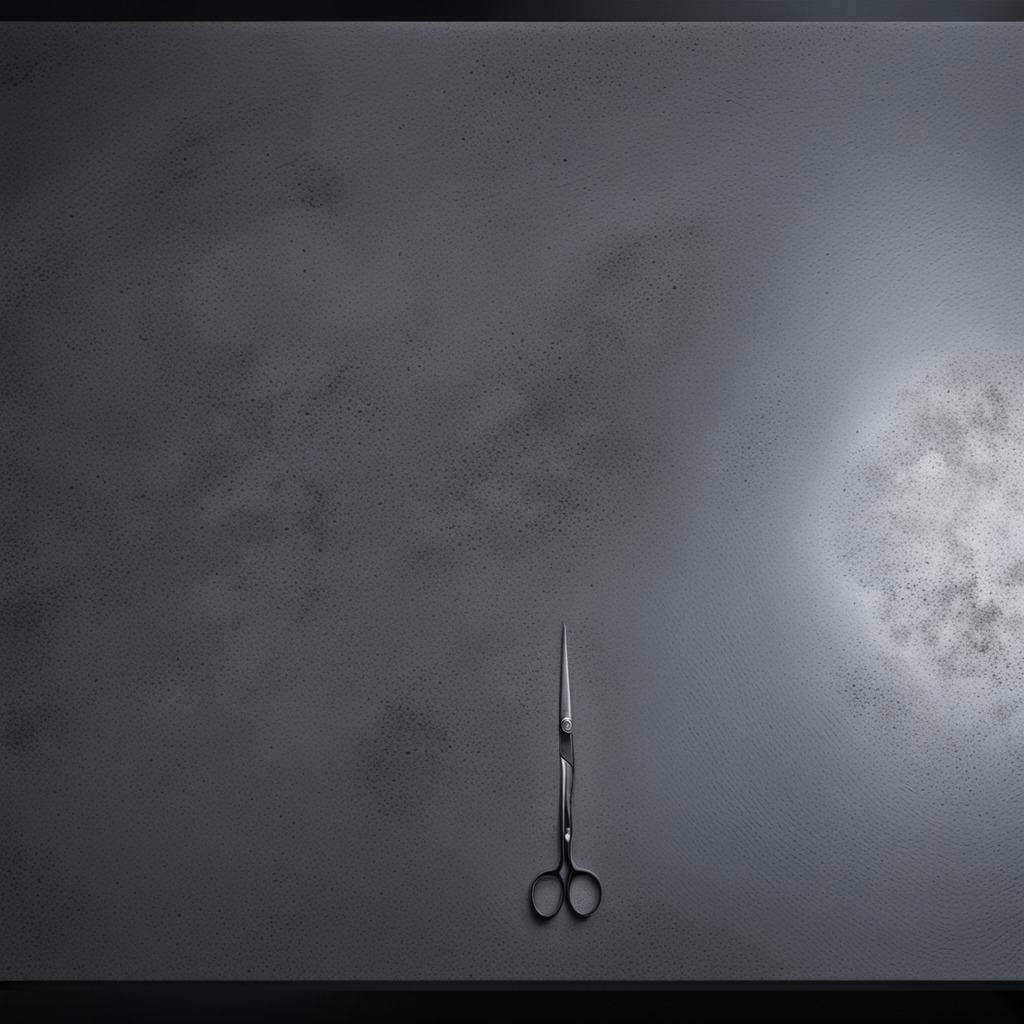
A scissor is lying on the table.